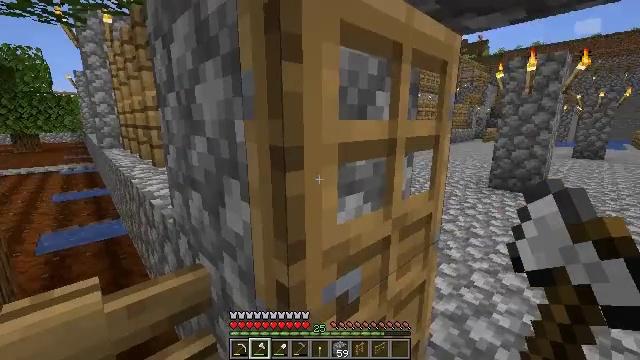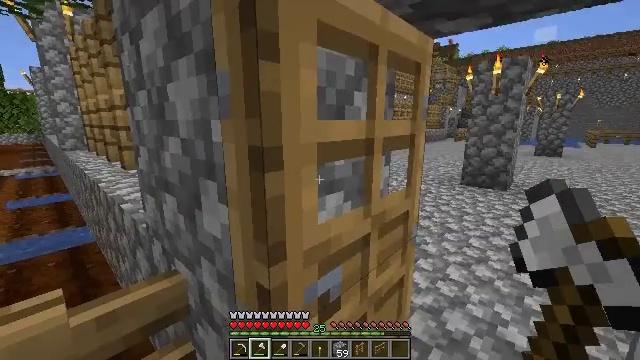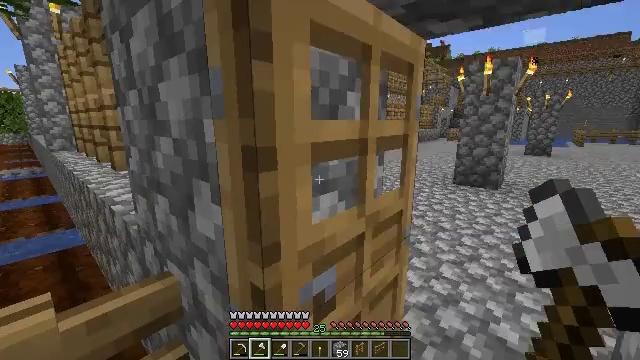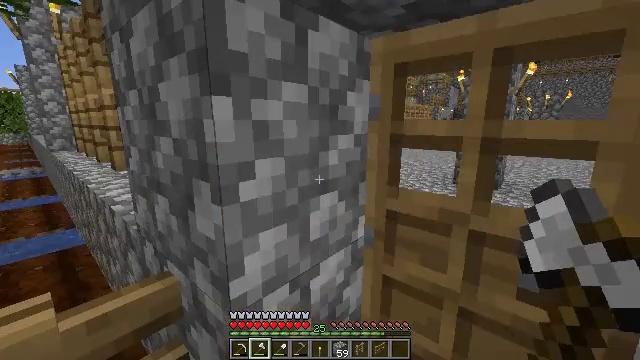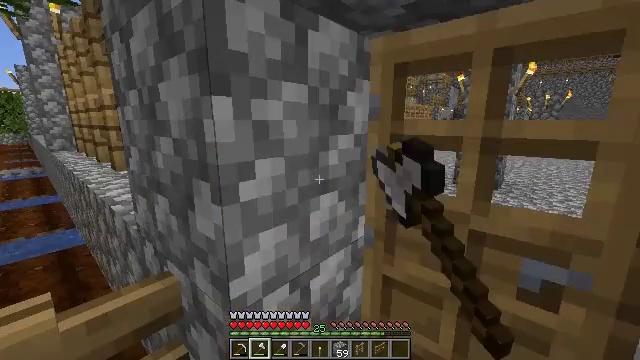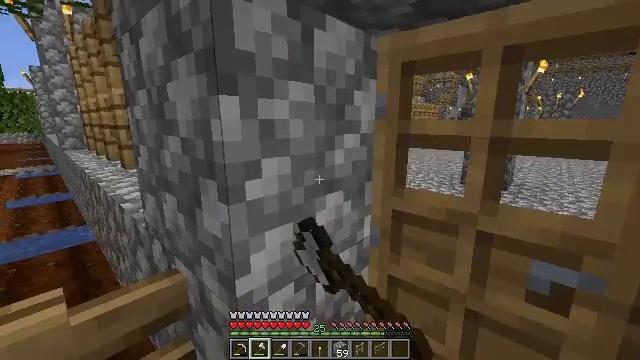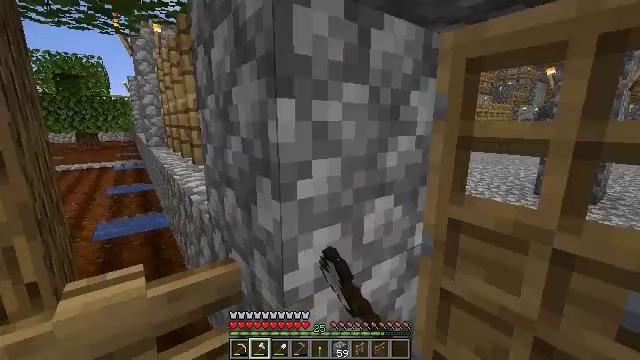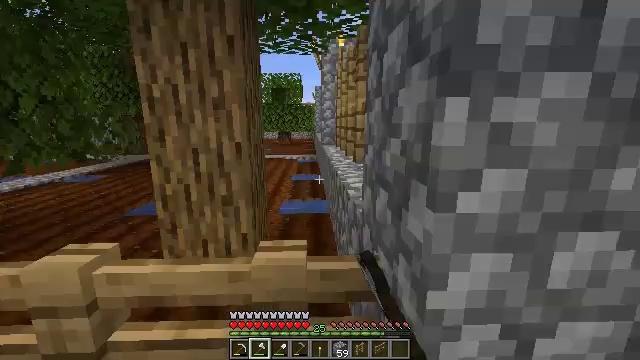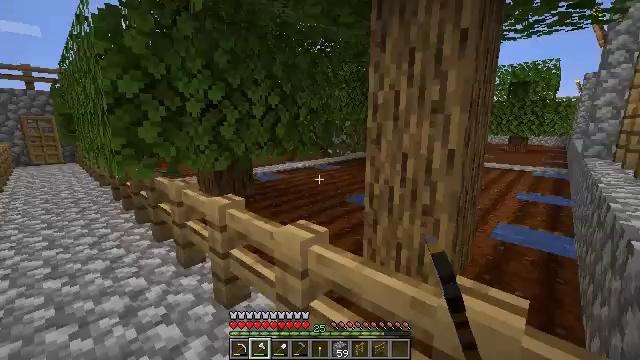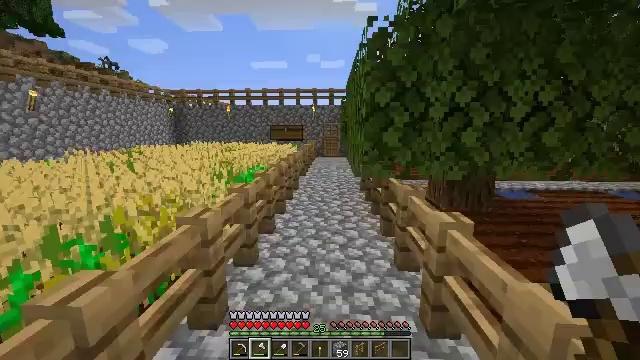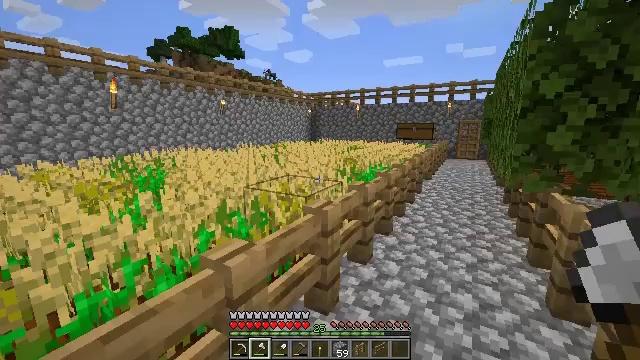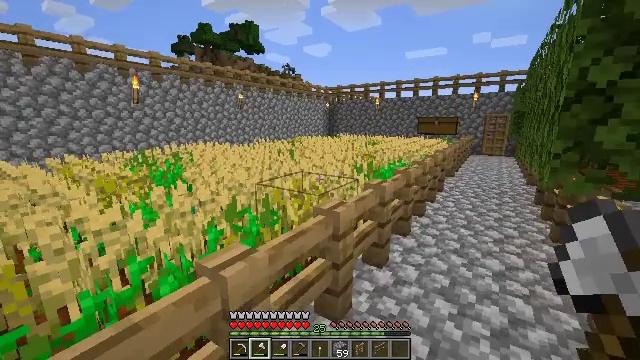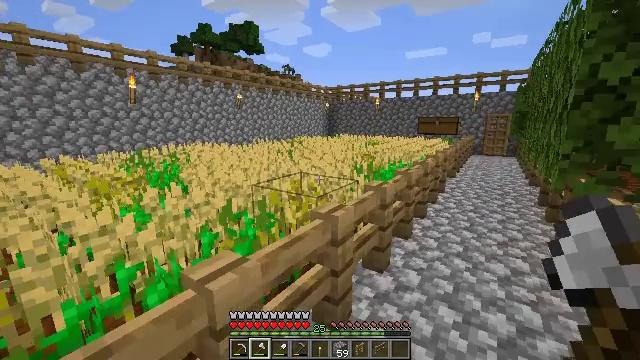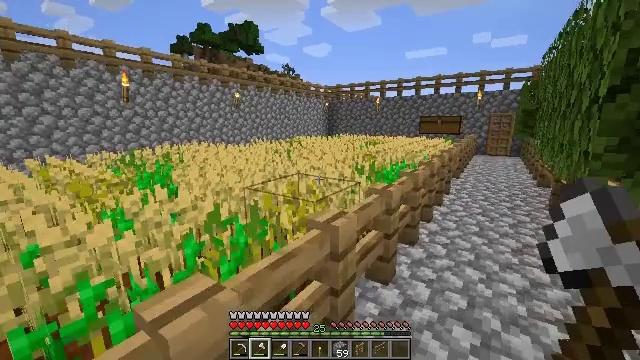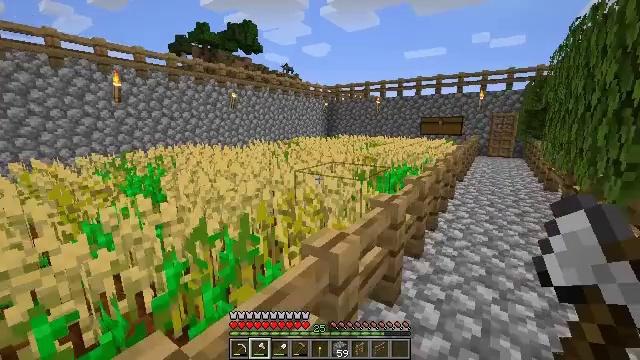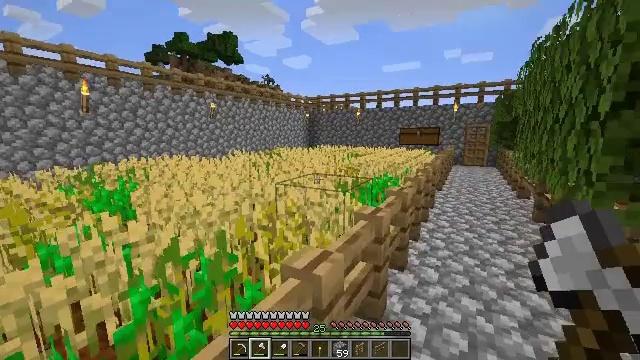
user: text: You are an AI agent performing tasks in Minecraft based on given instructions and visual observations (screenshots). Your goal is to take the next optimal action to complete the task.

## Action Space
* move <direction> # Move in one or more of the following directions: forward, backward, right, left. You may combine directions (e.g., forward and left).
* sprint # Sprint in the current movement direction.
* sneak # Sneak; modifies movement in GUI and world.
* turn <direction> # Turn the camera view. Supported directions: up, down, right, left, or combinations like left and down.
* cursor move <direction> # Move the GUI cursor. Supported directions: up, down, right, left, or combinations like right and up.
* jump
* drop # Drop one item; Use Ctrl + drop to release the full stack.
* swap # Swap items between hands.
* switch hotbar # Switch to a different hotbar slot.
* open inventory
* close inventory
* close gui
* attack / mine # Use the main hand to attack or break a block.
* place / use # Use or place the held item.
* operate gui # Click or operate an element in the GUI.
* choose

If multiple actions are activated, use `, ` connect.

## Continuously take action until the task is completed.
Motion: motion action
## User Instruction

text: Get granite stairs through the crafting table.
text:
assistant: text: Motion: turn right
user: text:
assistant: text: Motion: turn right
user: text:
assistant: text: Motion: use / place
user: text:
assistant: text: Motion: use / place
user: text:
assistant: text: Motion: turn left, use / place
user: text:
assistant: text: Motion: turn left
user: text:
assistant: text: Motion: move forward, turn left
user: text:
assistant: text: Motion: move forward, turn left
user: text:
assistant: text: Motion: move forward, turn left
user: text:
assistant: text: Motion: move forward, turn left
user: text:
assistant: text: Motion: move forward, turn left and down
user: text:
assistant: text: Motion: move forward
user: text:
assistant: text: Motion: move forward
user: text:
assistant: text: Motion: move forward
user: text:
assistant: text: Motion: move forward, turn right and up
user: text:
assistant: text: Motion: move forward, turn right and up
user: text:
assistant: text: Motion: move forward, turn right
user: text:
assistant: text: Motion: move forward, turn right
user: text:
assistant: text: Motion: move forward
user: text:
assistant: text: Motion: move forward
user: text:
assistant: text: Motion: move forward
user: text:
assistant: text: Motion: move forward
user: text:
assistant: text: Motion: move forward
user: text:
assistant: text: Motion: move forward
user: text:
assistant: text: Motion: move forward
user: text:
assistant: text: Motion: move forward
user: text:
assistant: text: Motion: move forward
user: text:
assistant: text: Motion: move forward
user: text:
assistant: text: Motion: move forward
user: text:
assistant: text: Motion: move forward